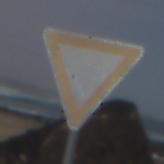
Verkehrszeichen: VorfahrtGewaehren
Umgebung: Outdoor, Nature
Tageszeit: Midday
Wetter: PartlyCloudy
Licht: Natural
Jahreszeit: NotSpecified
Kontrast: MediumContrast